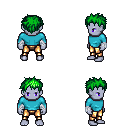
a pixel art fantasy rpg character, male body template, dark elf, purple skin, teal long-sleeve shirt, gold greaves, green bedhead hairstyle, white cloth bandages, four views (front, back, left, right), 2x2 character sprite sheet, small pixel art, hard edges, no anti-aliasing